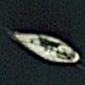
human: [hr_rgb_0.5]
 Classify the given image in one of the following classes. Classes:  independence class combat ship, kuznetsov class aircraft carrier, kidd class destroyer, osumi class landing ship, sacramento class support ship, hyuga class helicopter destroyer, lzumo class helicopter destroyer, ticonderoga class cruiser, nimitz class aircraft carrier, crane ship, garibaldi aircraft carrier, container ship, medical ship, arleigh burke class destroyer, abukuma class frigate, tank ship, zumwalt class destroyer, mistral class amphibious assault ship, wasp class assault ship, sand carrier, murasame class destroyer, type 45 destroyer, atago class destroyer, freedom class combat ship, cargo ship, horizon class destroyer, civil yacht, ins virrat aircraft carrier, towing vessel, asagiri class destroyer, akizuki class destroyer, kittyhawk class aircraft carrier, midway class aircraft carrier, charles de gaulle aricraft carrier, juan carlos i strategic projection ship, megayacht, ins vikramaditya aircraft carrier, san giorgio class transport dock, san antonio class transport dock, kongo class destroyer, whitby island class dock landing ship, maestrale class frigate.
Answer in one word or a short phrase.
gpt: Civil yacht